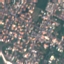
Land use / land cover: Residential